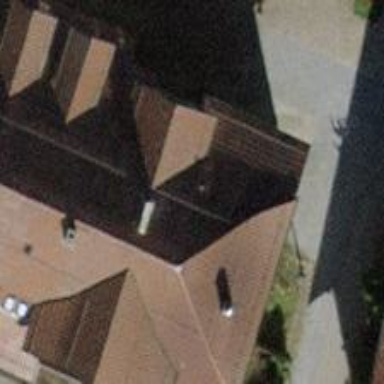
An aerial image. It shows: Hipped roof on residential building.